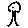
Label: tree